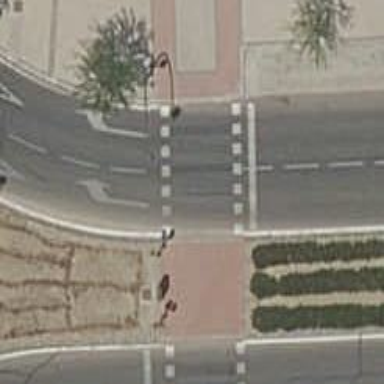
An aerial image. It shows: Road crossing with traffic signals.